九年级 · 画法几何学
西周数学家商高总结了用 “矩” (如图1)测量物高的方法：把矩的两边按图2放置, 从 “矩” $C D A$ 的一端 $A$ (人眼) 望点 $E$, 使视线通过 “矩” 的另一端点 $C$, 记人站立的位置为点 $B$, 量出 $B G$ 长, 即可算得物高 $E G$.若 $a=30 \mathrm{~cm}, b=60 \mathrm{~cm}, A B=1.6 \mathrm{~m}, B G=2.4 \mathrm{~m}$, 则 $E G$ 的高度为 $(\quad)$

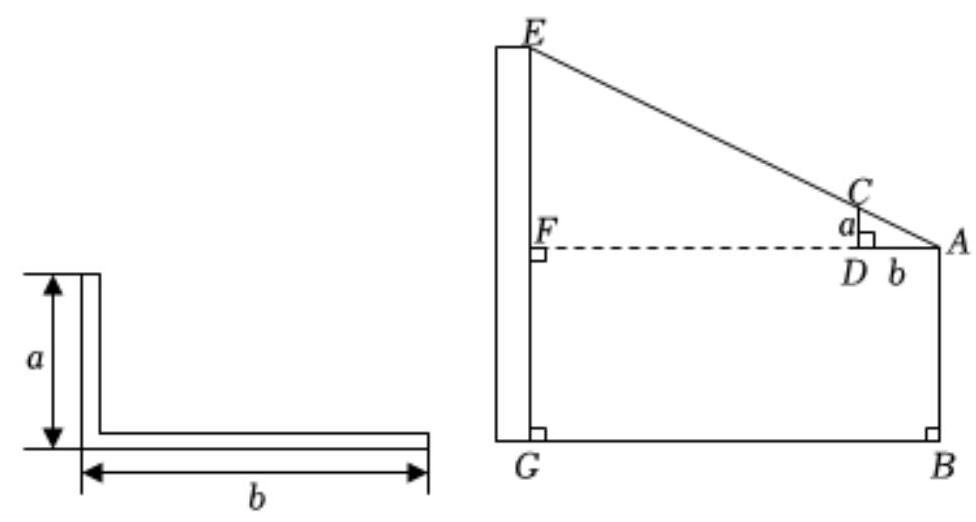
A. $1.2 m$
B. $2.8 m$
C. $4.8 m$
D. $6.4 m$

答案: B
解析: 解：由图2可得, $A F=B G=2.4 \mathrm{~m}, E F=E G-F G, F G=A B=1.6 \mathrm{~m}$,

$\therefore E F=(E G-1.6) m$,

$\because C D \perp A F, E F \perp A F$,

$\therefore C D / / E F$,

$\therefore \triangle A D C \backsim \triangle A F E$,

$\therefore \frac{C D}{E F}=\frac{A D}{A F}$,

即 $\frac{30}{(E G-160)}=\frac{60}{240}$,

解得, $E G=280 \mathrm{~cm}=2.8 \mathrm{~m}$,

故选: $B$.

根据题意和图形, 可以得到 $A F=B G=2.4 m, E F=E G-F G, F G=A B=1.6 \mathrm{~m}$, 然后根据相似三角形的性质, 可以得到 $E G$.

本题考查一次函数的应用、相似三角形的判定与性质，解答本题的关键是明确题意，利用数形结合的思想解答.